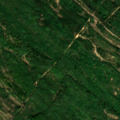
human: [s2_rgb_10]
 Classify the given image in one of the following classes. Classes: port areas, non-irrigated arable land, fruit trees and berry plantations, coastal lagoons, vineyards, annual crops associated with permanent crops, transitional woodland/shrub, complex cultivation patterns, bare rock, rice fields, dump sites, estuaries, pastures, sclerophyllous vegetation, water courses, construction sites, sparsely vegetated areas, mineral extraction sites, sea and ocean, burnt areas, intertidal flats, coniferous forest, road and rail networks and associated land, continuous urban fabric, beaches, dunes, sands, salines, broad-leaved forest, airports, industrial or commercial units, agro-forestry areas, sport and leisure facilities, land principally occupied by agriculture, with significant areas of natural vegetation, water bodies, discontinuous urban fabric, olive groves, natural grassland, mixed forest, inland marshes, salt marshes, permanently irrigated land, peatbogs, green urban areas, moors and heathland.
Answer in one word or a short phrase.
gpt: broad-leaved forest, natural grassland, transitional woodland/shrub